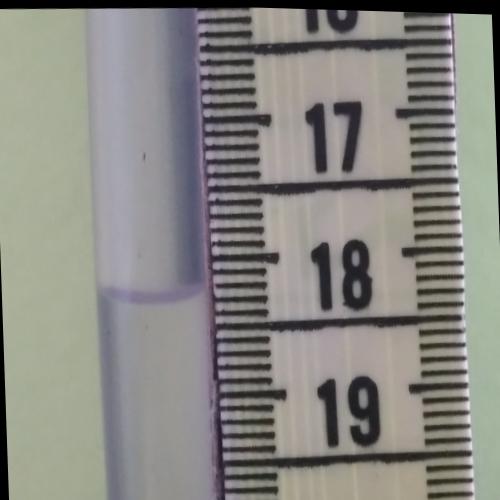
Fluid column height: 18.3 cm